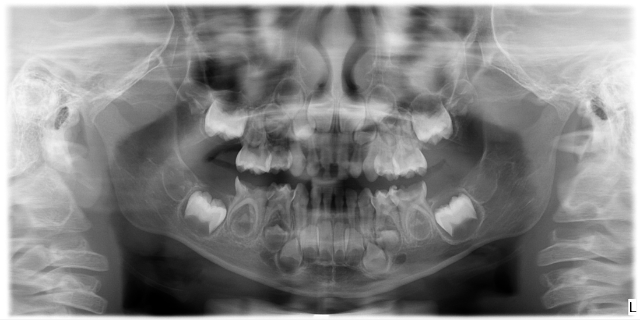
child